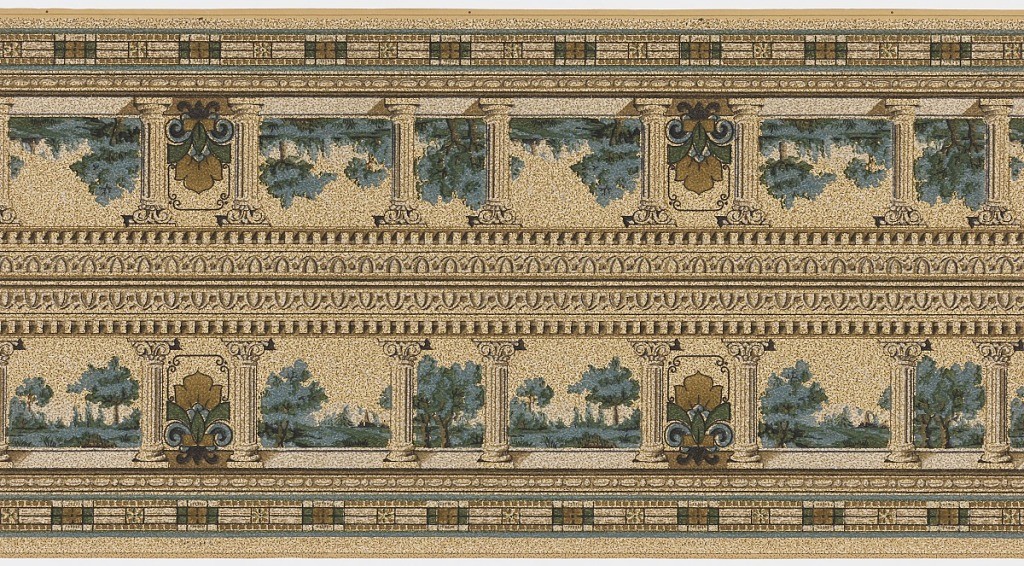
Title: Borders
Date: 1900–1920
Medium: Machine-printed
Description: Landscape vista with trees seen through portico or balustrade. A decorative fleur-de-lis motif appears every fourth opening. Printed in green, blue, brown and liquid mica on spotted tan background.